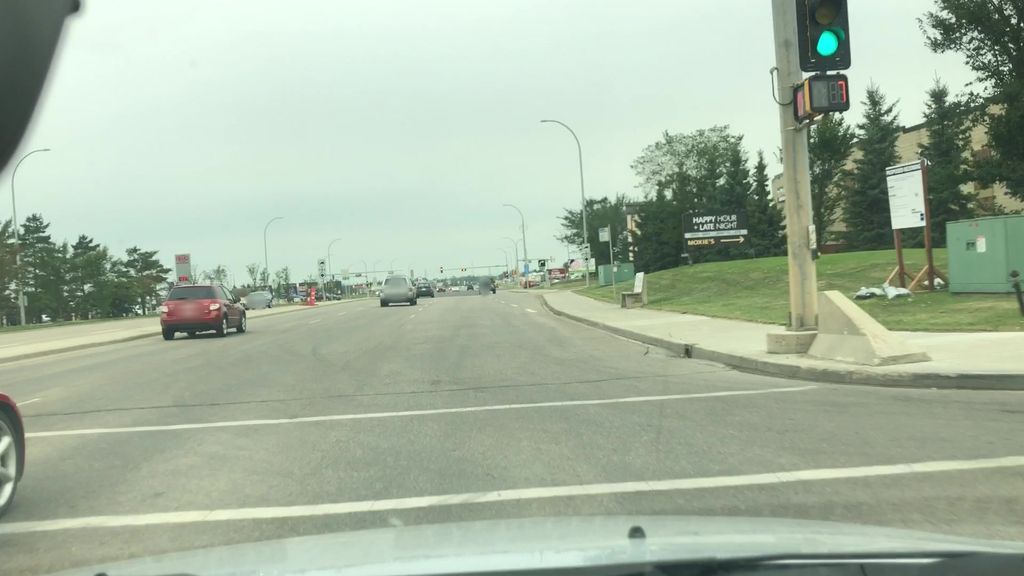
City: edmonton